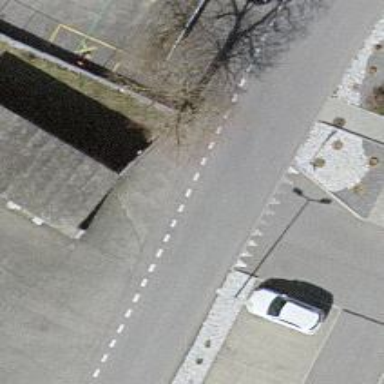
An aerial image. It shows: Parking aisle designated as service road.